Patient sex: M
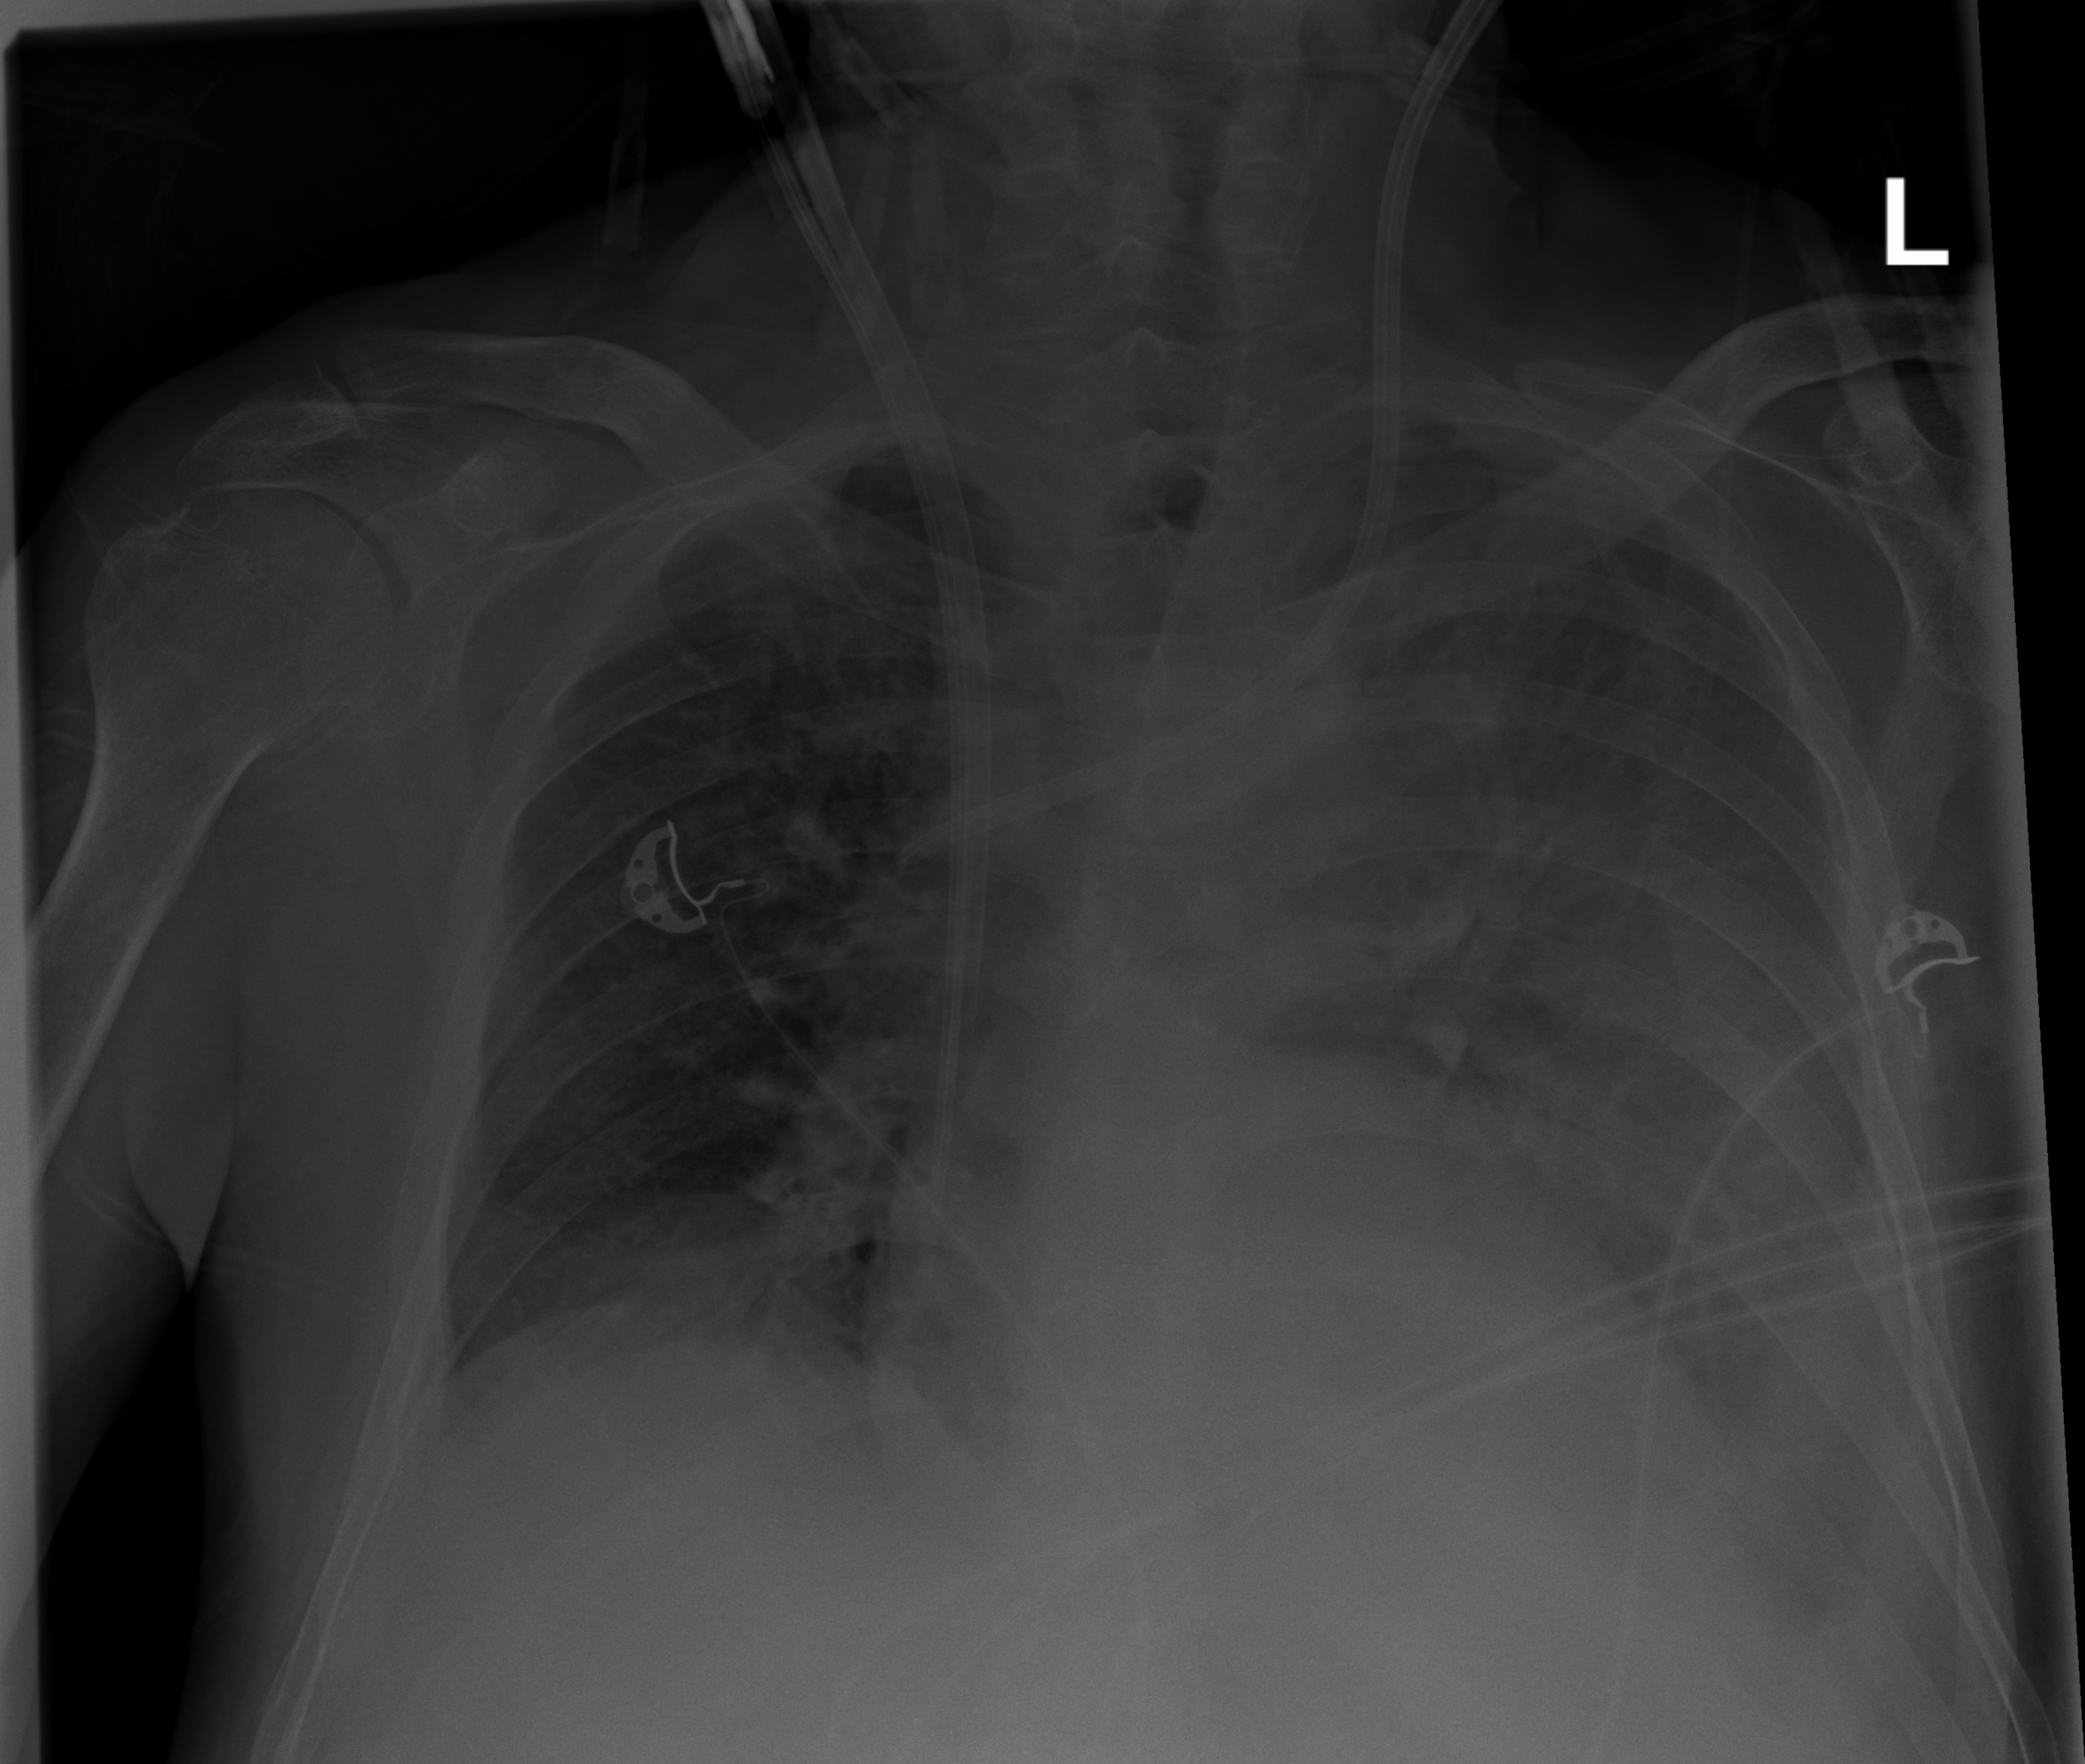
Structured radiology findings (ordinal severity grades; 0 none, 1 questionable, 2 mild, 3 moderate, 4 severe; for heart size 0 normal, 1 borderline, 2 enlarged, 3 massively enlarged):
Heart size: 0
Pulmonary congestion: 2
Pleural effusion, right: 0
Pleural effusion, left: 3
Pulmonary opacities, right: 0
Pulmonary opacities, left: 0
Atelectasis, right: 0
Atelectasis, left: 3